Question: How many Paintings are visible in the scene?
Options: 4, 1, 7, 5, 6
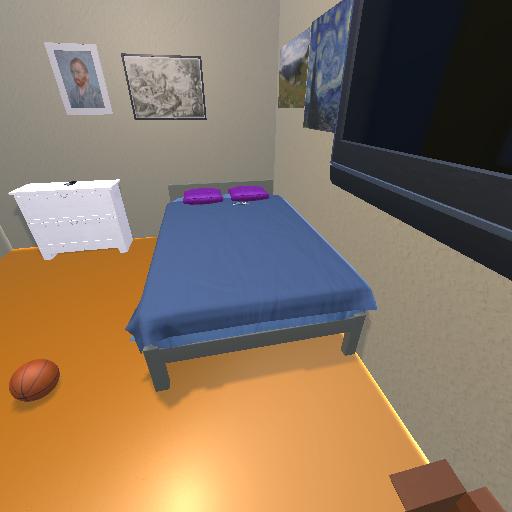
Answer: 4